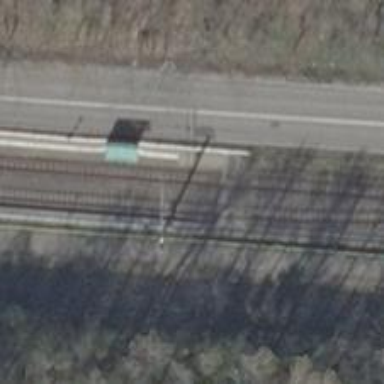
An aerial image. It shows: Tram railway line with electrified contact line.